Field crop: maize
Growth stage: 2
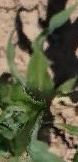
Species: maize